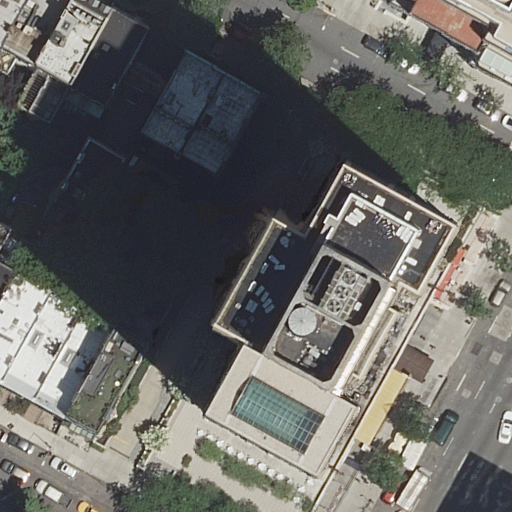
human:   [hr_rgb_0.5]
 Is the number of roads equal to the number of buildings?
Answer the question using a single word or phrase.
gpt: no

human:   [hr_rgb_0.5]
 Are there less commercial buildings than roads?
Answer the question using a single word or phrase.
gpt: yes

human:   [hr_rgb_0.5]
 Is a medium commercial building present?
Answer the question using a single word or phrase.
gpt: no

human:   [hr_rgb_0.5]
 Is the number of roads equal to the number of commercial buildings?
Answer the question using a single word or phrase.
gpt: no

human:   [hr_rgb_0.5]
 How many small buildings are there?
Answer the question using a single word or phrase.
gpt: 5

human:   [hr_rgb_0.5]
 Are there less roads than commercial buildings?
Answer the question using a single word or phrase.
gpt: no

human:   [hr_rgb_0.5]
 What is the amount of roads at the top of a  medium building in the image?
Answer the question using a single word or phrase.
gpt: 2

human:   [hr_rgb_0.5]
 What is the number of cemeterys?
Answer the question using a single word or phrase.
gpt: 0

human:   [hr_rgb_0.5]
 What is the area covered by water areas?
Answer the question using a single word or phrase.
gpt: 0m2

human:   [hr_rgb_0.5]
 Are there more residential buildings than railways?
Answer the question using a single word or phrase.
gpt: yes

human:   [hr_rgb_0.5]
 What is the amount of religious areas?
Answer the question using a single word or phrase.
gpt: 0

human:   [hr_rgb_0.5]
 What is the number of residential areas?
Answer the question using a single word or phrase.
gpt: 0

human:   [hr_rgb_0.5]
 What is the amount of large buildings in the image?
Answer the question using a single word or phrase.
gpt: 1

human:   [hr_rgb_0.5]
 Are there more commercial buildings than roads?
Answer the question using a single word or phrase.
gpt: no

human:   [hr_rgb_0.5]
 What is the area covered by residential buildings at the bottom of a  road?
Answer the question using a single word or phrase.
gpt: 898m2

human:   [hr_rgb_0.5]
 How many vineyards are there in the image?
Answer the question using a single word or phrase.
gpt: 0

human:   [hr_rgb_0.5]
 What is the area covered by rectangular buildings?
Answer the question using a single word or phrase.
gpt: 1468m2

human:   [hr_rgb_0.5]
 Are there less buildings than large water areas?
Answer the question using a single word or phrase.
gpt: no

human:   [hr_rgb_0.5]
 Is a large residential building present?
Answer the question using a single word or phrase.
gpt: yes

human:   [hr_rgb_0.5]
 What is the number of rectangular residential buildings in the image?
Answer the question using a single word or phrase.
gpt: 13

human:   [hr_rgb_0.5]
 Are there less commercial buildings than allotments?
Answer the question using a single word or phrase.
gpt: no

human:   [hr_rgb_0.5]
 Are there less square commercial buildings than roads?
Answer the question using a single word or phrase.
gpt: yes

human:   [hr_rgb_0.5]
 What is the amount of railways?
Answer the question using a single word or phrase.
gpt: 0

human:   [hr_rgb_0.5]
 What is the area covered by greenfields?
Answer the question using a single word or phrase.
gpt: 0m2

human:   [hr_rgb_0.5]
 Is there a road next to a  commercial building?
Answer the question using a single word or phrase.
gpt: no

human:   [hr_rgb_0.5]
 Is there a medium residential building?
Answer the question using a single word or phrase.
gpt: yes

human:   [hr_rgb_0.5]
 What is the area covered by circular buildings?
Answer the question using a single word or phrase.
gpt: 0m2

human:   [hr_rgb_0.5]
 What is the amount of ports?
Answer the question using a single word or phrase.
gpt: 0

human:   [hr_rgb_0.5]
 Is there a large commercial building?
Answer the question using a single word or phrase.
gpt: no

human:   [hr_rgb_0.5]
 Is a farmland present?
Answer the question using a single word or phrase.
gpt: no

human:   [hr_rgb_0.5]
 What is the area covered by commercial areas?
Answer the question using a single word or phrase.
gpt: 0m2

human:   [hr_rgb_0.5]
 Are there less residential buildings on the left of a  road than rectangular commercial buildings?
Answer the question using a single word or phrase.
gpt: no

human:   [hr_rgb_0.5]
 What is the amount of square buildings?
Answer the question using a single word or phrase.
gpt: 0

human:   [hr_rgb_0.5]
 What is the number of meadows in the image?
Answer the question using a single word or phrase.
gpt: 0

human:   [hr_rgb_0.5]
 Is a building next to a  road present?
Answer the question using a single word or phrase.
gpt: yes

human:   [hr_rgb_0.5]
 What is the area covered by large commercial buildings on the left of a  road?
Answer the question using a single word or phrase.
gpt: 0m2